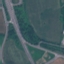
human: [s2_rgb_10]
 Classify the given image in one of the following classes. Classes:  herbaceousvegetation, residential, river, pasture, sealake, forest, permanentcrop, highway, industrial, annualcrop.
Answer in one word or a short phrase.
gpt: Highway